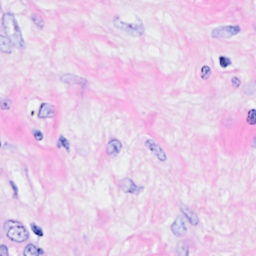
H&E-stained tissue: Breast